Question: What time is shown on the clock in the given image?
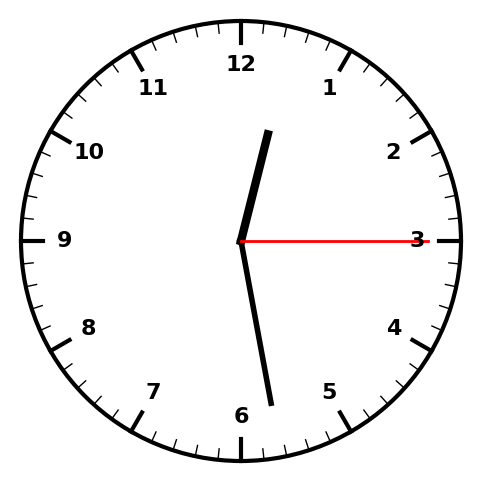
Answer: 12:28:15